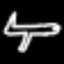
Label: airplane